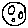
Label: moon